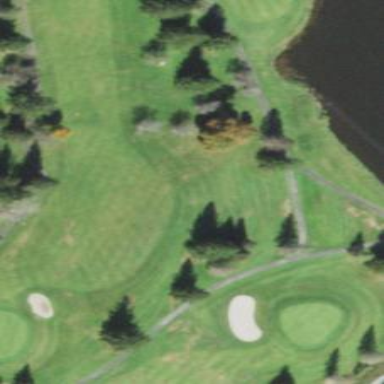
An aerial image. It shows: Scenic golf fairway.